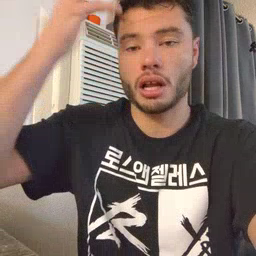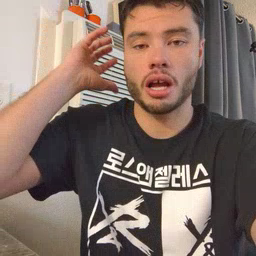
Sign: lion